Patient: sex M, age 48
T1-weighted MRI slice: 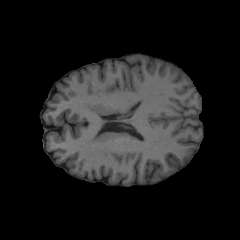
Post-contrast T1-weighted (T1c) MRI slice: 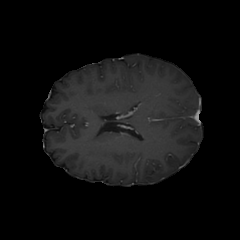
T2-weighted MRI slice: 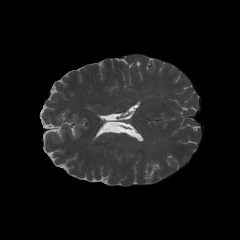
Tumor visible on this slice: no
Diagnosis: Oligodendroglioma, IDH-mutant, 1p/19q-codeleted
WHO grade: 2